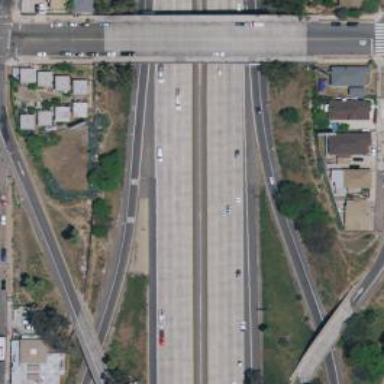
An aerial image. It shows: Motorway.